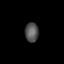
Tissue: prostate
Cell type: T cells
Senescence score: 0.7679
Nuclear area (px): 258
Mean DAPI intensity: 83.12